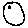
Label: smiley face